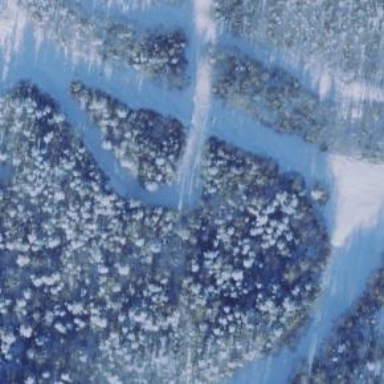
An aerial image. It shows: Beautiful woodland covered with trees.